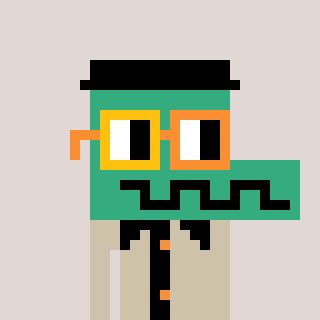
a pixel art character with square yellow and orange glasses, a crocodile-shaped head and a bege-colored body on a warm background